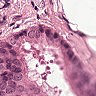
Metastatic tissue present: yes